Question: Getting the strings from the array file and parsing them into an array of Float numbers. Once I run the code I get a null pointer exception but an array is not empty. help...
The code inside OnCreate method:
'''
String[] lat = getResources().getStringArray(R.array.latitudes);
List<Float> latitudes = new ArrayList<>();
for (String l : lat) {
latitudes.add(Float.parseFloat(l));
}
'''
The code inside array.xml file:
'''
<?xml version="1.0" encoding="utf-8"?>
<resources>
<array name="latitudes">
<item >51.885375</item><!-- CIT Main Campus -->
<item >51.884774</item><!-- Library -->
<item >51.884966</item><!-- Nexus Student Centre -->
<item >51.885651</item><!-- Admin Office -->
<item >51.883761</item><!-- Canteen -->
<item >51.884694</item><!-- Stadium -->
<item >51.884721</item><!-- Gym -->
<item >51.884642</item><!-- Car Park -->
<item >51.886531</item><!-- Melbourne Exam Hall -->
<item >51.895137</item><!-- CIT Crawford College of Art and Design -->
<item >51.896025</item><!-- CIT Cork School Of Music -->
</array>
<array name="longitudes">
<item >-8.534452</item><!-- CIT Main Campus -->
<item >-8.534278</item><!-- Library -->
<item >-8.535195</item><!-- Nexus Student Centre -->
<item >-8.533758</item><!-- Admin Office -->
<item >-8.533522</item><!-- Canteen -->
<item >-8.537159</item><!-- Stadium -->
<item >-8.534777</item><!-- Gym -->
<item >-8.538809</item><!-- Car Park -->
<item >-8.533832</item><!-- Melbourne Exam Hall -->
<item >-8.481826</item><!-- CIT Crawford College of Art and Design -->
<item >-8.468063</item><!-- CIT Cork School Of Music -->
</array>
</resources>
'''

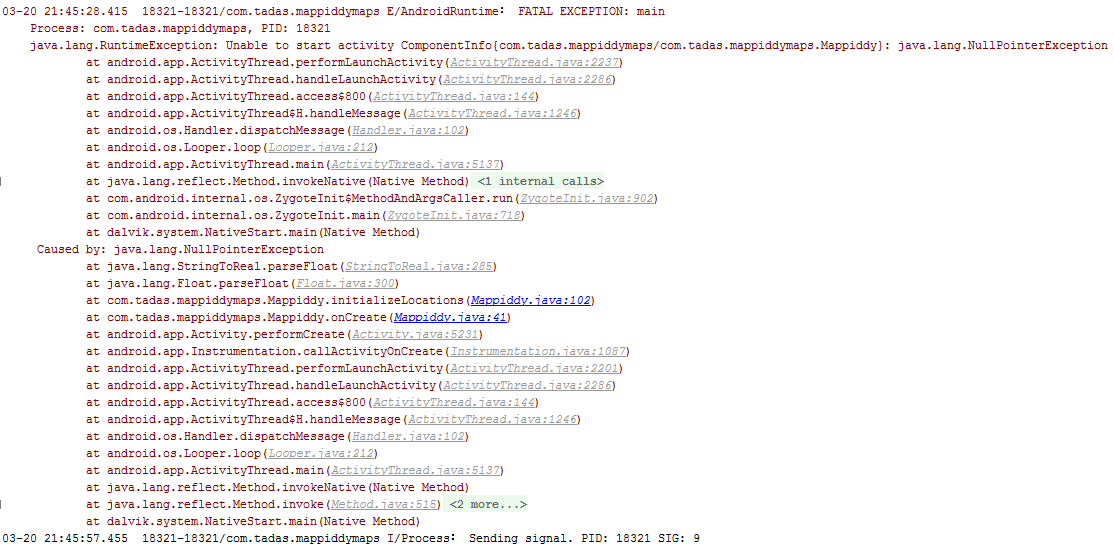
Answer: Try to use instead of